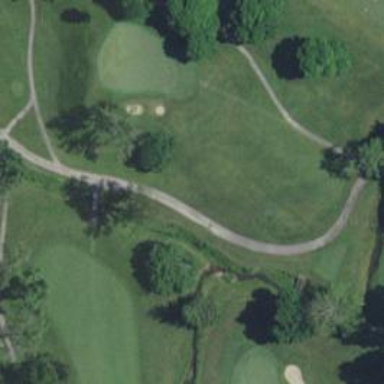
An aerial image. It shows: Pathway for golfing.